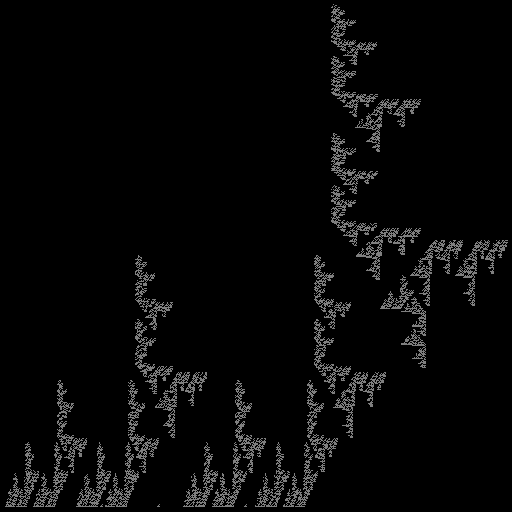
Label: binary